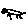
Label: cat